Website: lowes
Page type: account-selection
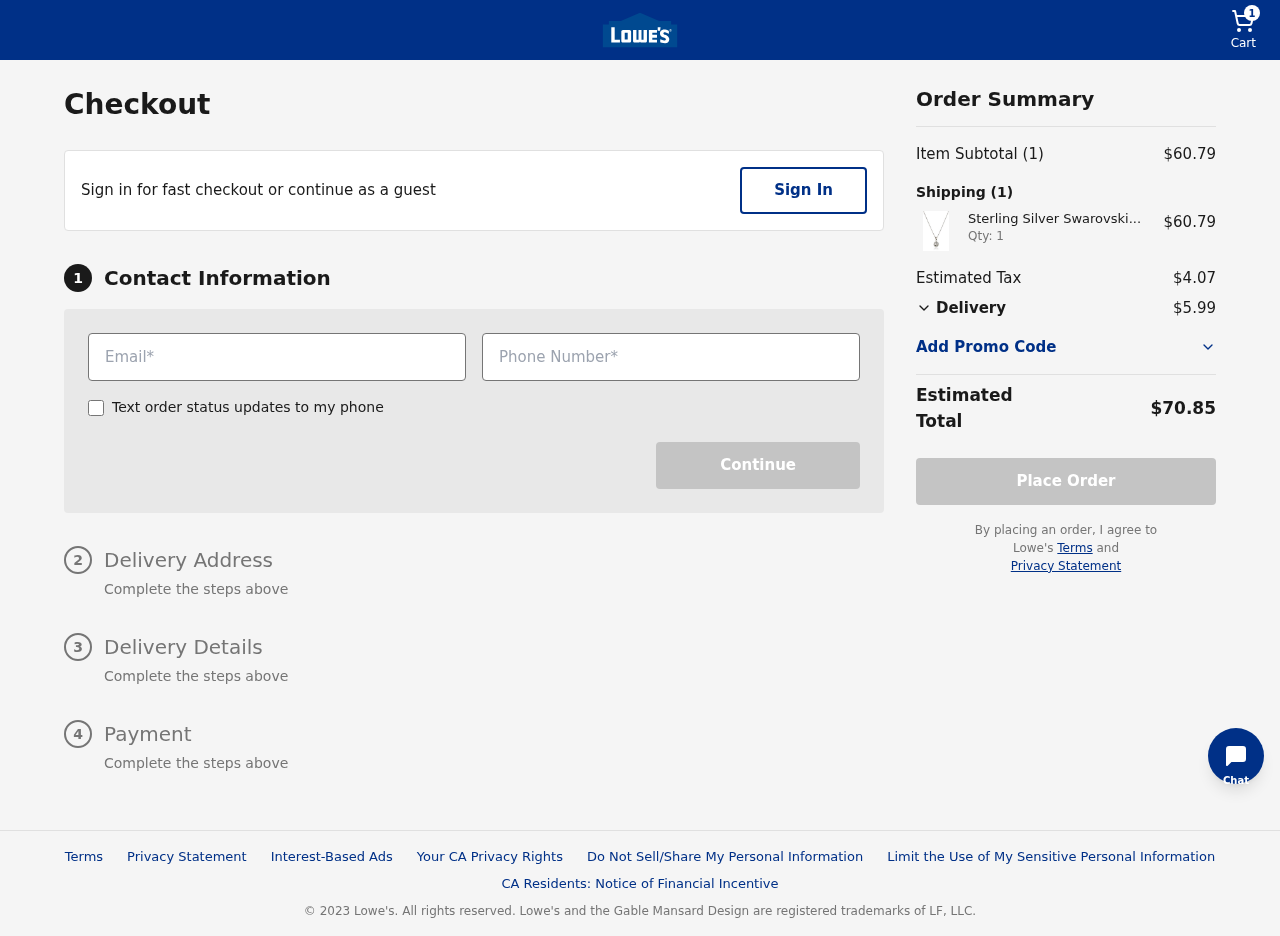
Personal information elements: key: PII_EMAIL
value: veronicayoung@yahoo.com
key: PII_PHONE
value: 5248079602
Product elements: key: PRODUCT1_NAME
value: Sterling Silver Swarovski Crystal Halo Pendant Necklace, 18"
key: PRODUCT1_PRICE
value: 60.79
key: PRODUCT1_QUANTITY
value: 1
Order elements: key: ORDER_NUM_ITEMS
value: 1
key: ORDER_SUBTOTAL
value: $60.79
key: ORDER_TAX
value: $4.07
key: ORDER_SHIPPING_COST
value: $5.99
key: ORDER_TOTAL
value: $70.85